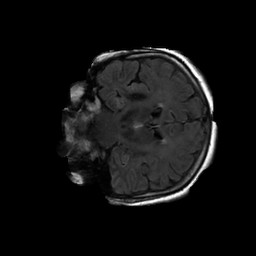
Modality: FLAIR
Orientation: coronal
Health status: ill
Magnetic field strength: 3 T